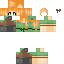
A female human skin with medium skin, wearing blonde long hair dressed in a blue hoodie and brown pants, featuring a closed mouth.